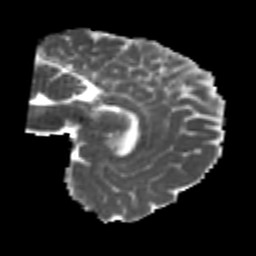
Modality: MD
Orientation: sagittal
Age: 24
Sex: male
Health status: healthy
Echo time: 0.074 s